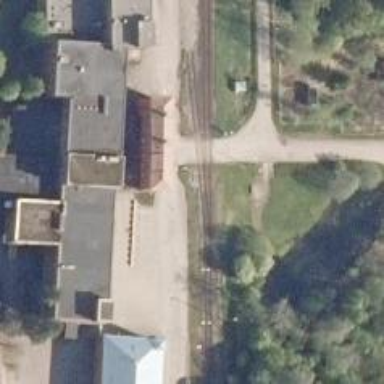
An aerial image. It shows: Level crossing with lights and saltire.